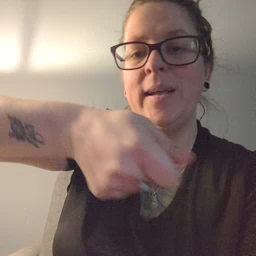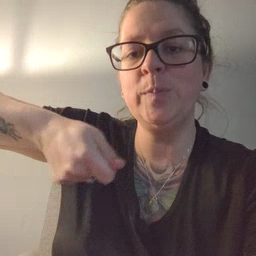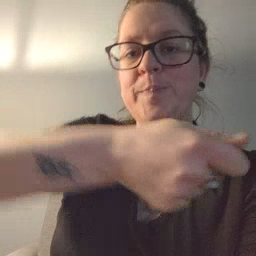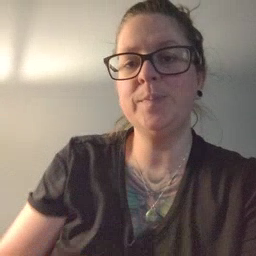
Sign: vacuum